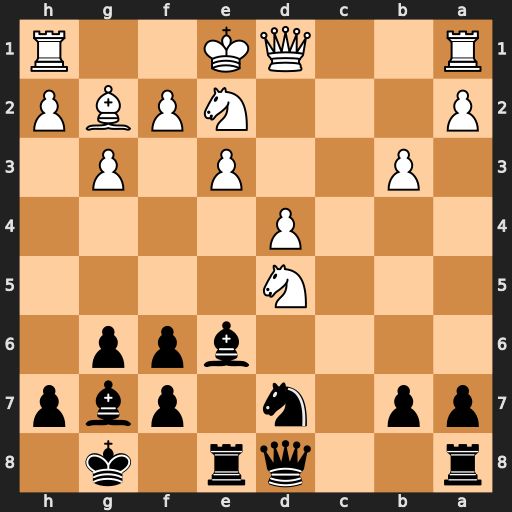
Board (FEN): r2qr1k1/pp1n1pbp/4bpp1/3N4/3P4/1P2P1P1/P3NPBP/R2QK2R
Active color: b
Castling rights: KQ
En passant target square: -
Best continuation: Bxd5 Bxd5 Qa5+